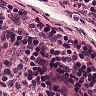
Metastatic tissue present: no